Question: I am trying to make a nav bar with sass and foundation grid. I have links in the nav bar, but I don't want them to each be '@include grid-column(4);' instead I would like them to be 3 columns each and then have an empty space of 3 columns on the right end. It would be something similar to this:

(the email tab is currently hovered)
How do I add a space there with the Foundation Grid Sass Mixins.
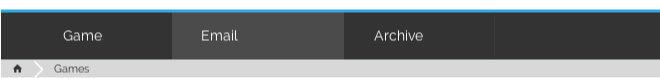
Answer: I fixed the issue by just changing each 'id' to '@include grid-column(3);' that were previously '@include grid-column(4);'. I believe this worked because they are in a row and the next column down is larger than 3 so it doesn't automatically jump to the nav bar above, but it lays underneath it.
My mixins are laid out something like this:
'''
header {
@include grid-row;
}
h1 {
@include grid-column(9);
}
.login{
@include grid-column(3);
}
nav {
@include grid-column(12);
}
#games {
@include grid-column(3);
}
#email {
@include grid-column(3);
}
#archive {
@include grid-column(3);
}
.breadcrumbs {
@include grid-column(12);
}
nav a {
}
'''